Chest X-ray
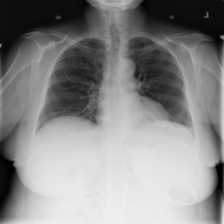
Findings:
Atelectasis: positive
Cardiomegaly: negative
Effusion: negative
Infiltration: positive
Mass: negative
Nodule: negative
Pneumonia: negative
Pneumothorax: negative
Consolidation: negative
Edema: negative
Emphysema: negative
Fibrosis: negative
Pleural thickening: negative
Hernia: negative